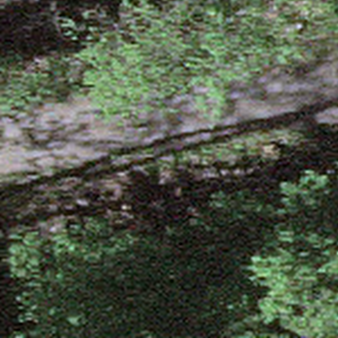
Label: other